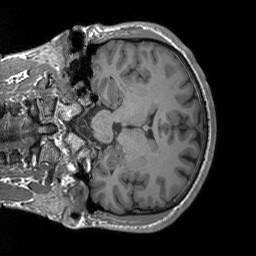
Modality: T1w
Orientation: coronal